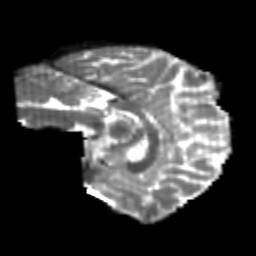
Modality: T2w
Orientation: sagittal
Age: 20
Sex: female
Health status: healthy
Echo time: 0.074 s